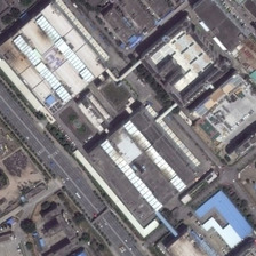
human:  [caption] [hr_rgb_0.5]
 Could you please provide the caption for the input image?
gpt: The industrial areas with white and black workshops are on the roadside.

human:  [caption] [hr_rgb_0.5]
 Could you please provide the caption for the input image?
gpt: There's a factory by the road.

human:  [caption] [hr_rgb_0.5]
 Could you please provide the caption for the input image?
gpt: Industry in the black and white industrial park is the road.

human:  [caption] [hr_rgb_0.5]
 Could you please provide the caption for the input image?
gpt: There is a factory by the road.

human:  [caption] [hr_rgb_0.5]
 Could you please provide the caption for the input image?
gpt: The industrial areas with white and black workshops are on the roadside.